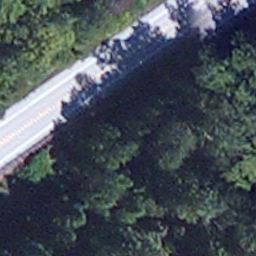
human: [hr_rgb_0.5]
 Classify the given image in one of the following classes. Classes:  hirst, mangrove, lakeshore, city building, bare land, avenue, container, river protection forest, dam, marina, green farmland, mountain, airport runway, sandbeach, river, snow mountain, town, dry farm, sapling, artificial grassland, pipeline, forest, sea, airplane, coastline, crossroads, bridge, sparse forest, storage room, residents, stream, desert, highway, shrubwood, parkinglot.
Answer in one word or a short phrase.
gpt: avenue